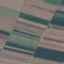
Label: AnnualCrop